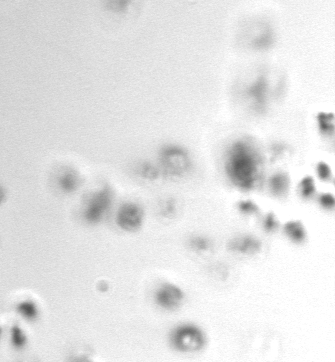
Label: Phaeocystis